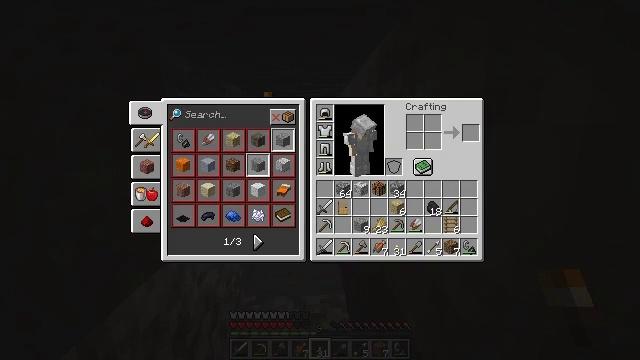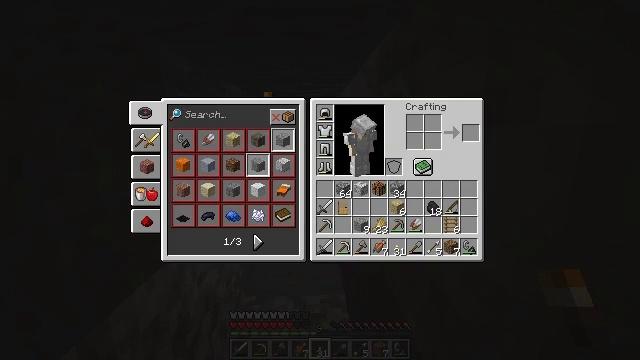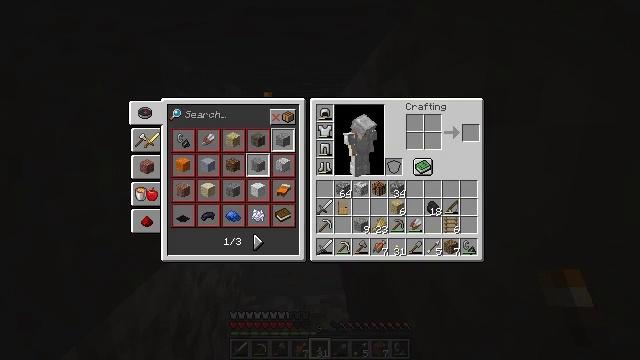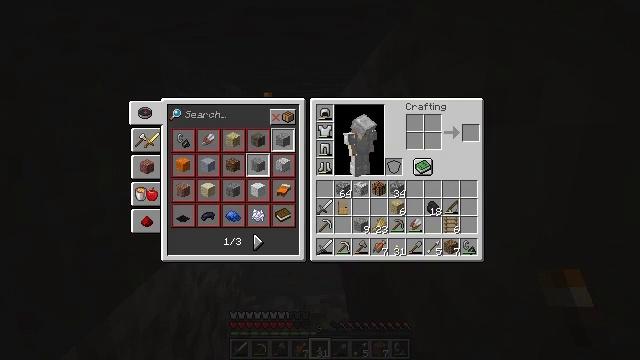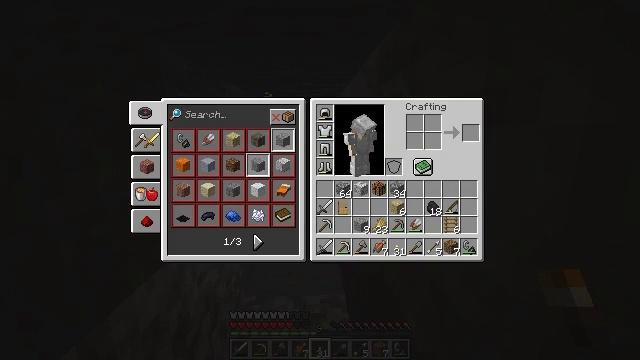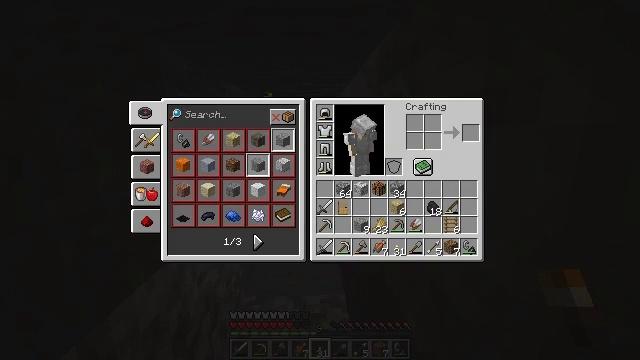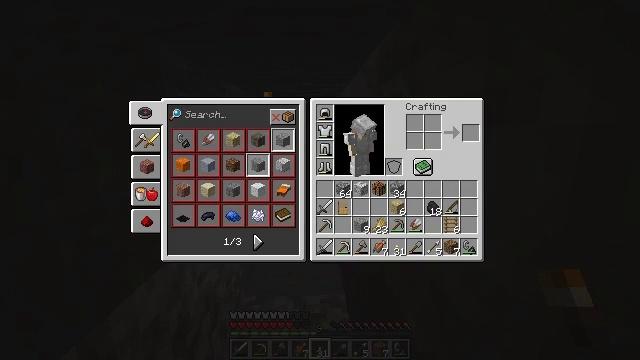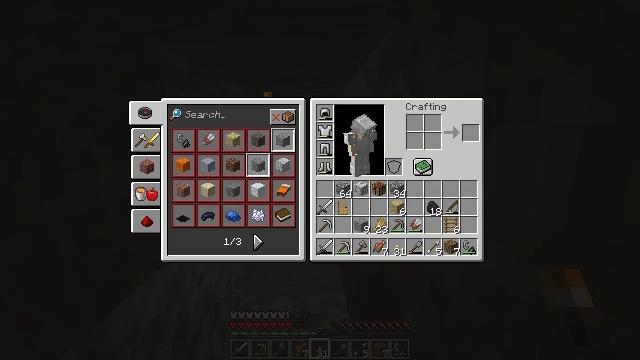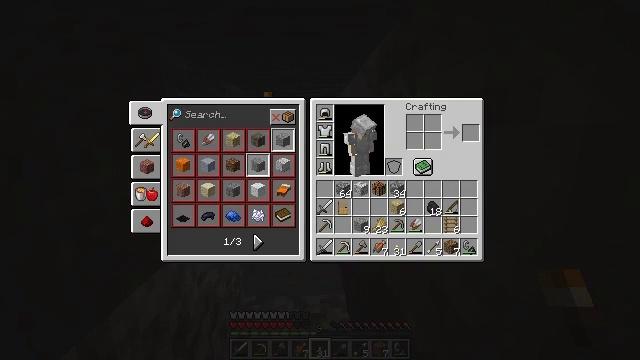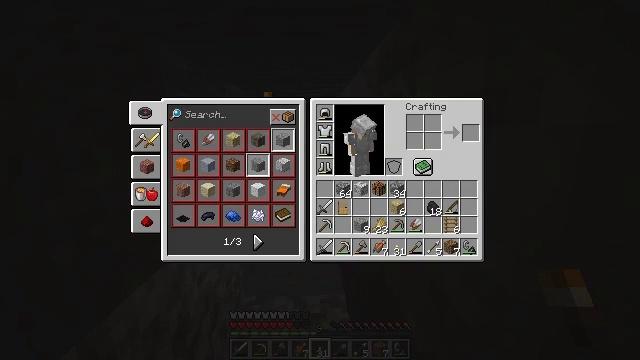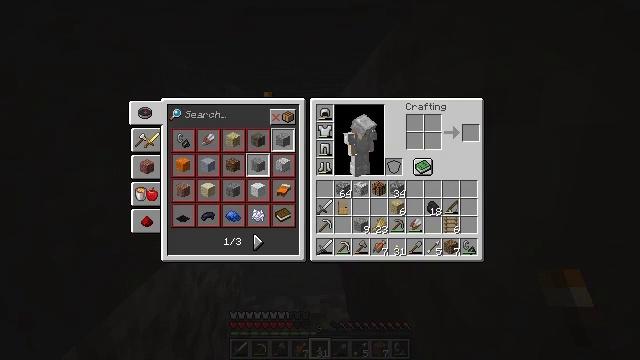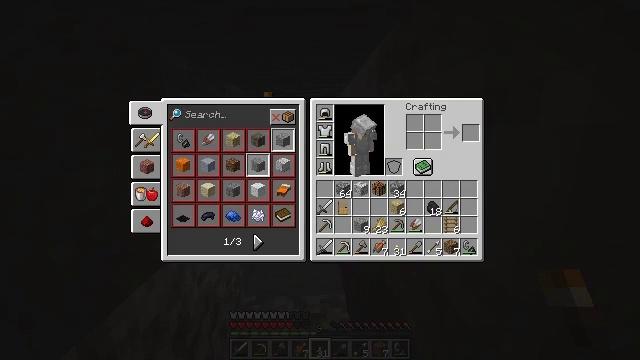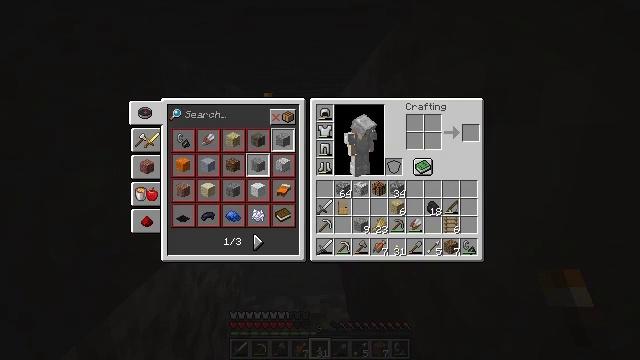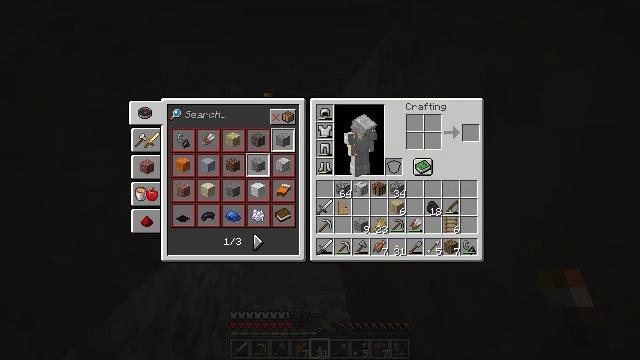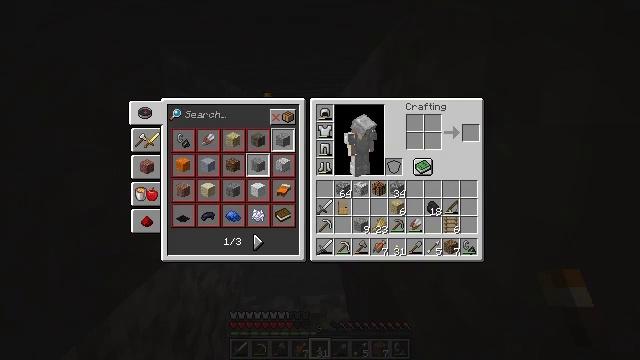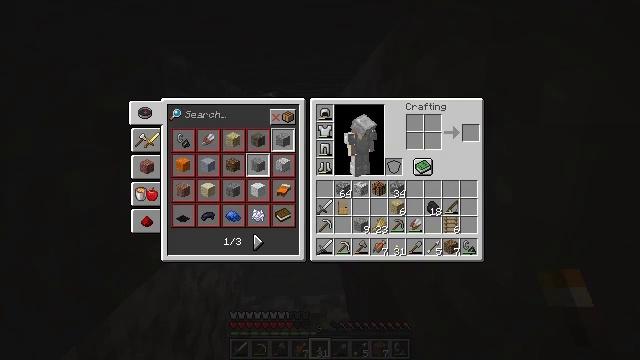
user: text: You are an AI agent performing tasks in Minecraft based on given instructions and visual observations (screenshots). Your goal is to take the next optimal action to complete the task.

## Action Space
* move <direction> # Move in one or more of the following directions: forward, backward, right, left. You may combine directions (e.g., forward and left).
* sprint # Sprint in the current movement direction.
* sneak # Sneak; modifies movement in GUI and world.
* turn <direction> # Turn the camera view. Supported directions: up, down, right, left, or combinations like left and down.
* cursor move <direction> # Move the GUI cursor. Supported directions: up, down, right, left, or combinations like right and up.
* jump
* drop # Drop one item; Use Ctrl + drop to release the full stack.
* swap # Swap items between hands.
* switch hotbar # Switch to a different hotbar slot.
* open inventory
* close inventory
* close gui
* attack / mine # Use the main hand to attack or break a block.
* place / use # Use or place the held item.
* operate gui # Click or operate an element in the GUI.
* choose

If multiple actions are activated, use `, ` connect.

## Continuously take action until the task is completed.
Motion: motion action
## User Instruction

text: Break the dirt block.
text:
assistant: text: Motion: no_op
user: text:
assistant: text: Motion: no_op
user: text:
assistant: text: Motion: no_op
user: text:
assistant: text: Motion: no_op
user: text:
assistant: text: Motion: no_op
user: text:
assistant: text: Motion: no_op
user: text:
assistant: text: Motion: no_op
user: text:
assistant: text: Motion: no_op
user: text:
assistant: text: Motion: no_op
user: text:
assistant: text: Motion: no_op
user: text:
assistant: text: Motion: no_op
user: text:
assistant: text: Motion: no_op
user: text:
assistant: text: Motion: no_op
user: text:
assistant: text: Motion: no_op
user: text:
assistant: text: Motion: no_op
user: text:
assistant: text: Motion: no_op
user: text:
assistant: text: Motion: no_op
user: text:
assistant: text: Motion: no_op
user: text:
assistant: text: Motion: no_op
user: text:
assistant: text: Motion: no_op
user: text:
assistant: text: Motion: no_op
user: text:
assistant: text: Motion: no_op
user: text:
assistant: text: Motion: no_op
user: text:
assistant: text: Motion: no_op
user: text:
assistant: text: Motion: no_op
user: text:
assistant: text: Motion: no_op
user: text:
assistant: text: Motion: no_op
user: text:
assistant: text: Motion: no_op
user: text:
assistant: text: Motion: no_op
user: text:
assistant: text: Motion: no_op